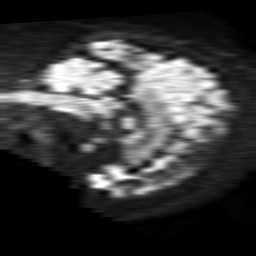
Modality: TRACE
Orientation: sagittal
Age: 63
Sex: female
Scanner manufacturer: philips
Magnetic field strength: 1.5 T
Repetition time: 4.6 s
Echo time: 0.08631 s